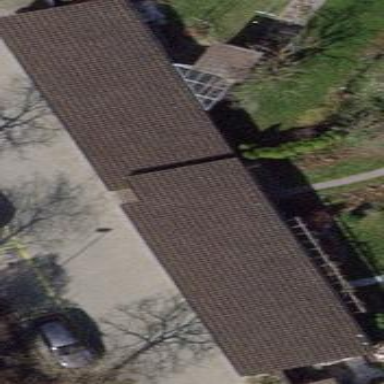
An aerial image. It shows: Group of garages.